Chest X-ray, PA view. Patient: 61 years old, sex M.
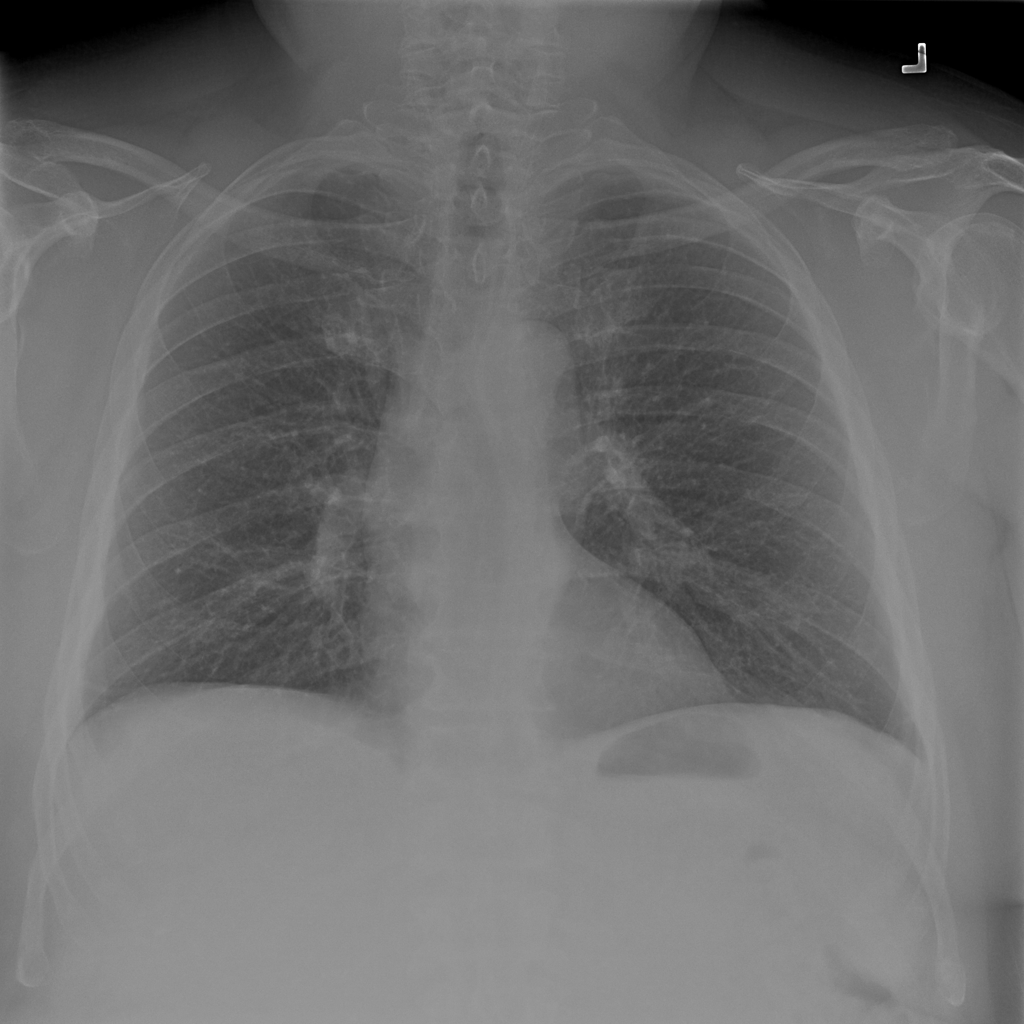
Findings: Infiltration